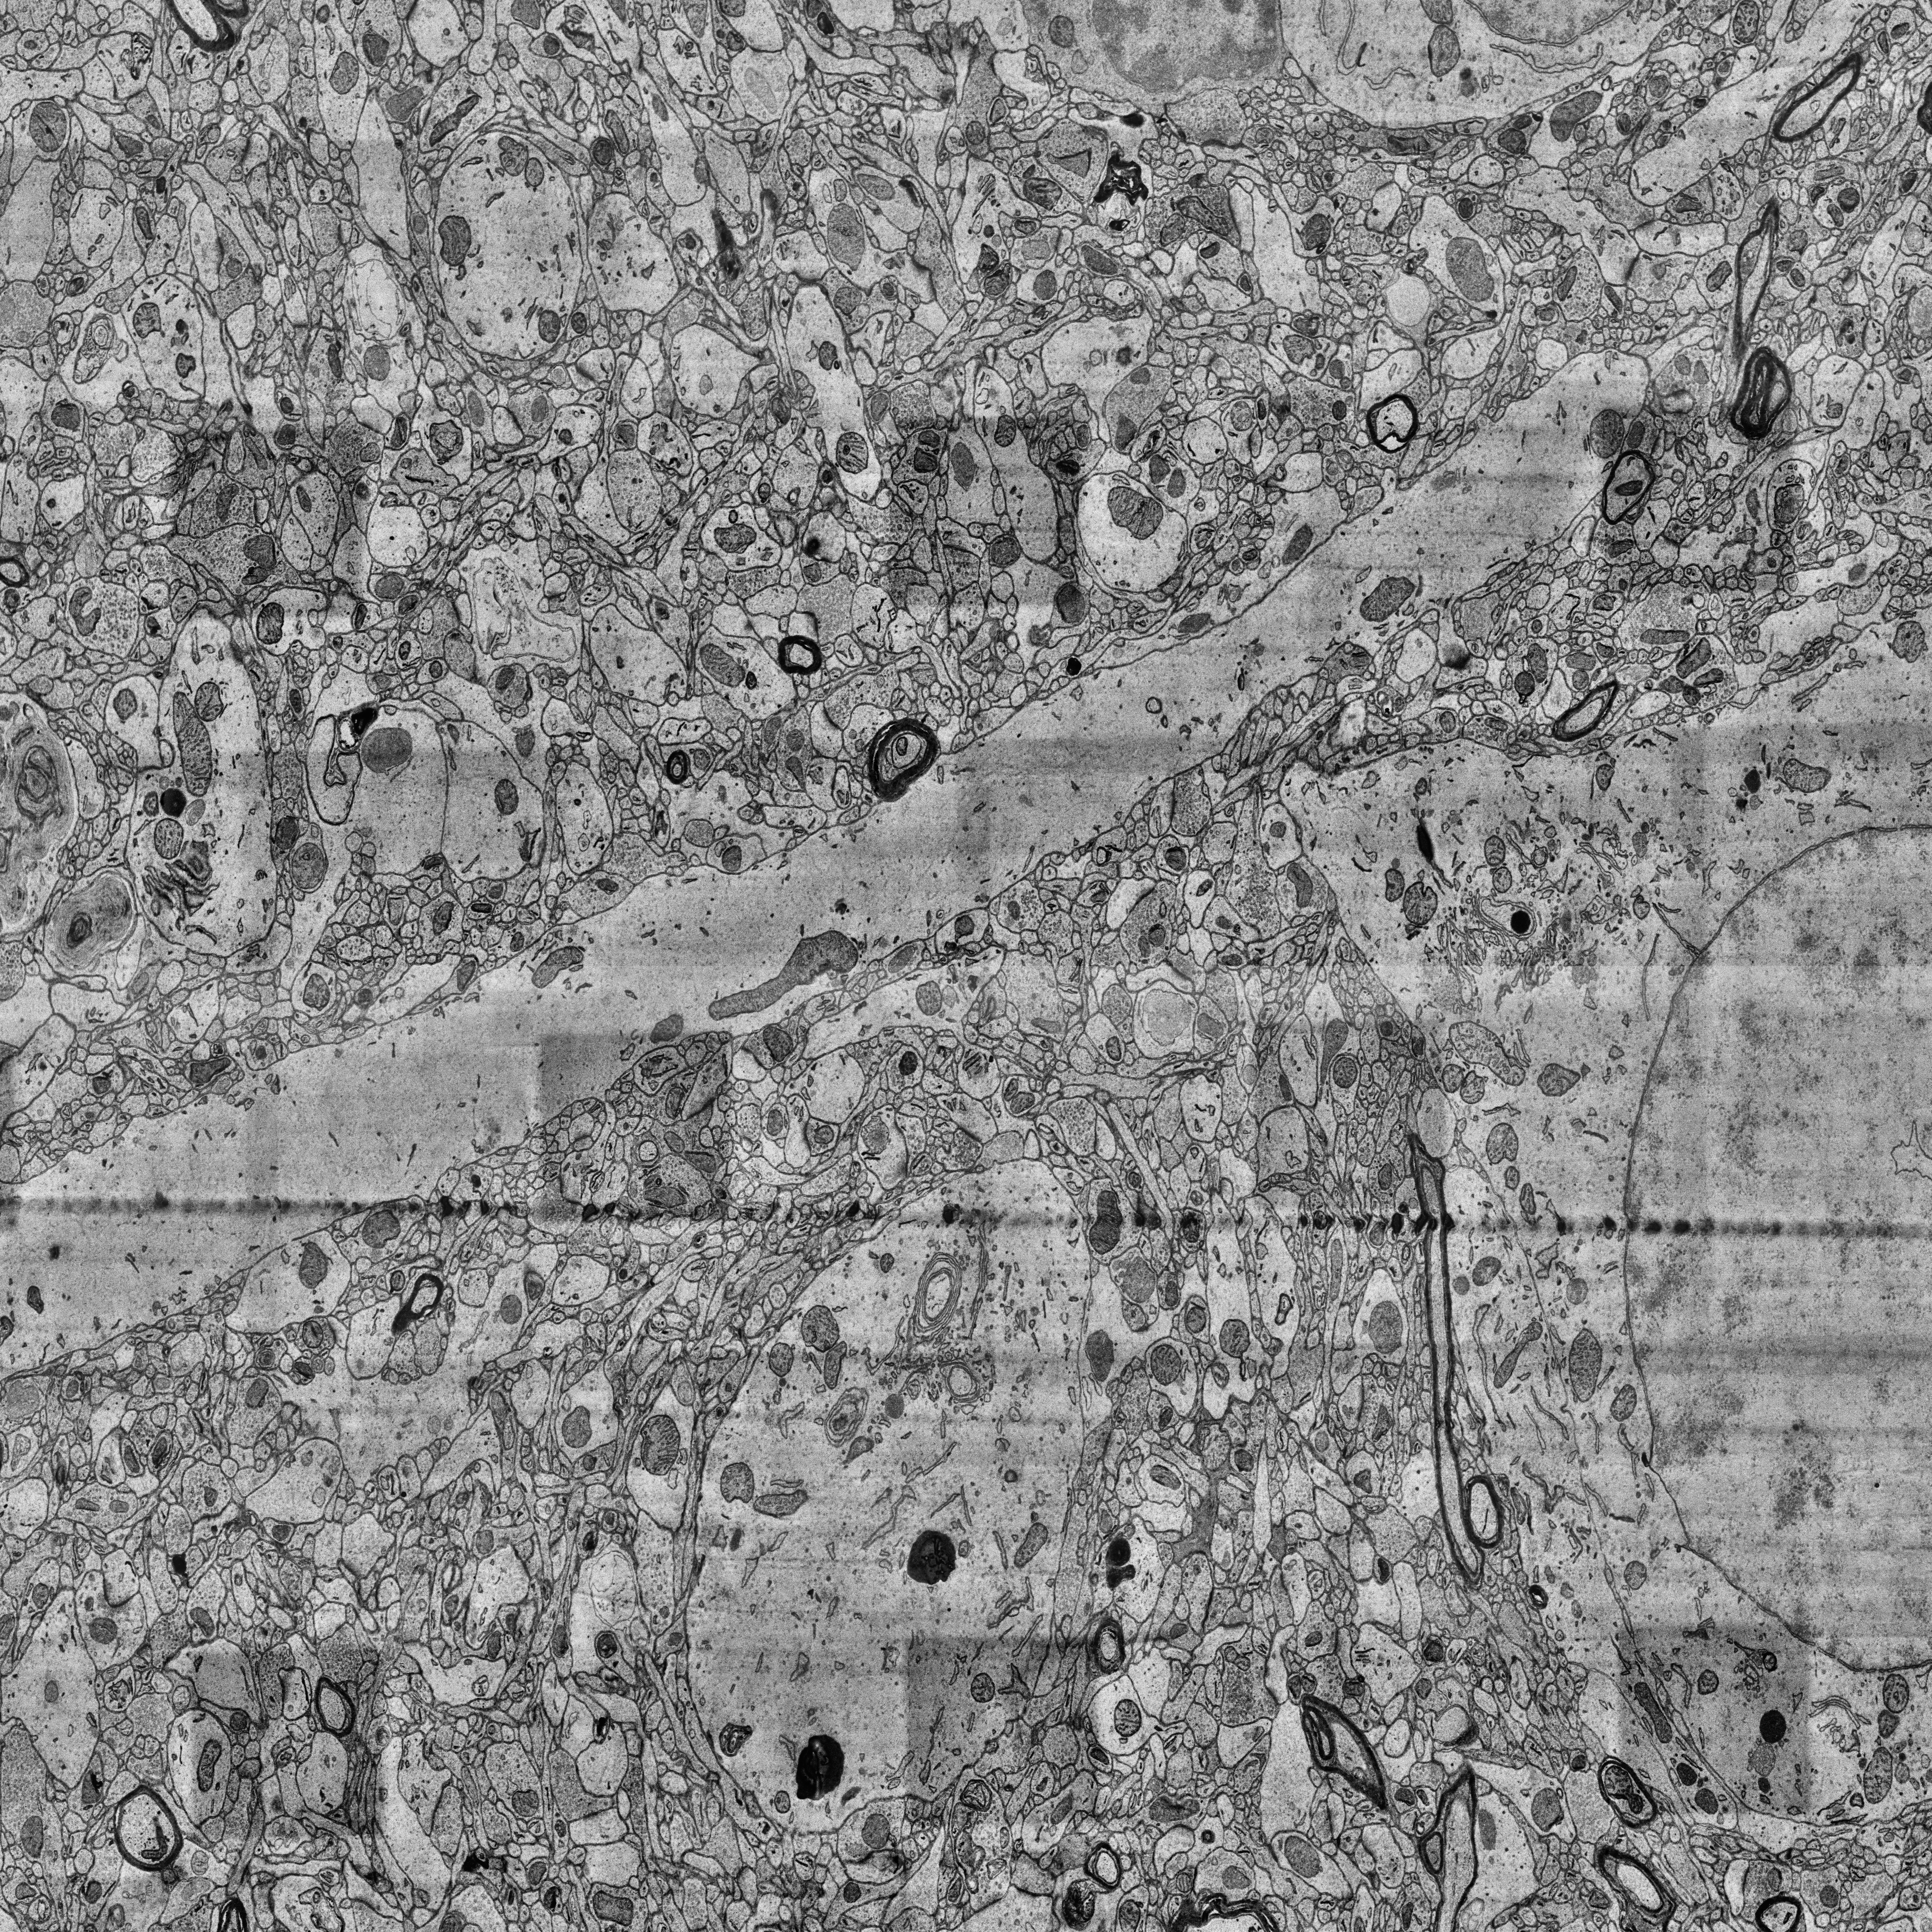
Electron microscopy slice of human cortex tissue
Slice depth (z): 314
Mitochondria instances in slice: 424